Chest X-ray. View position: PA
Patient age: 43
Patient sex: M
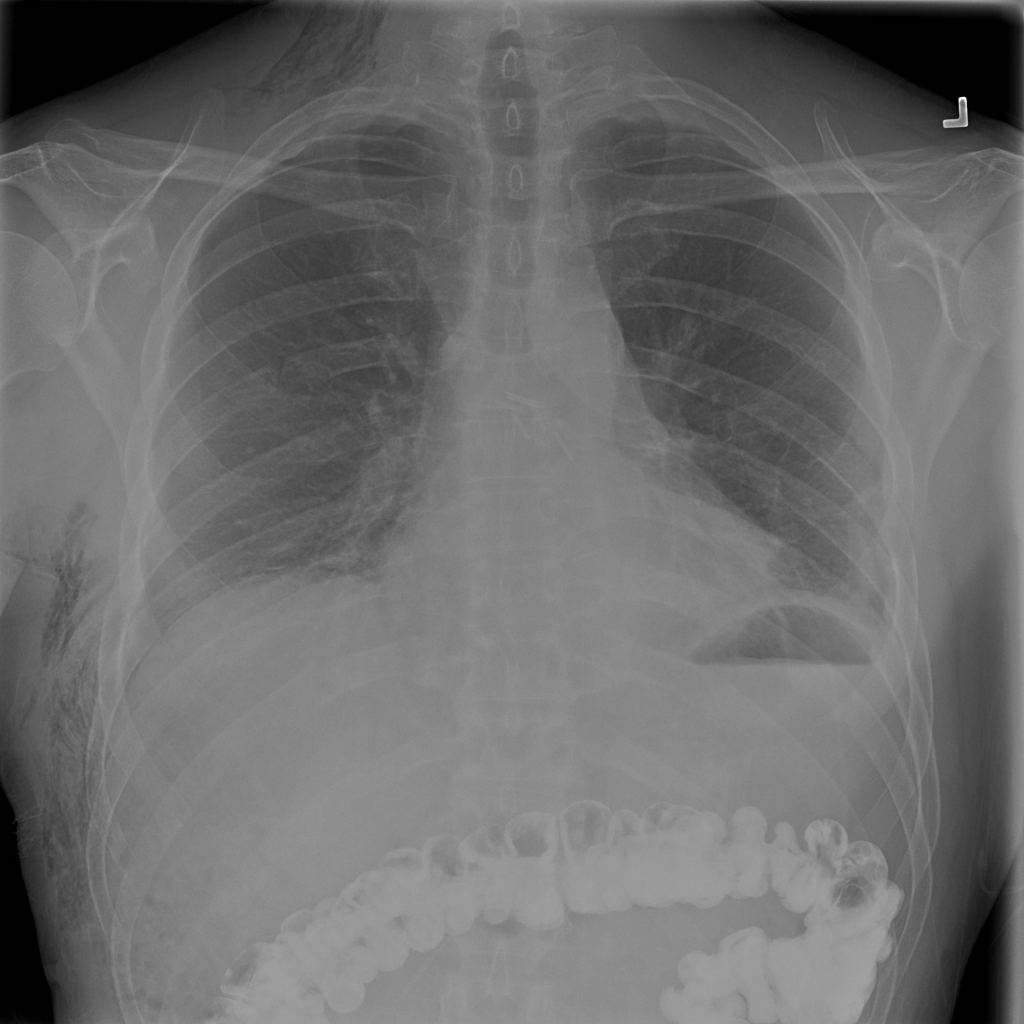
Finding: Pneumothorax